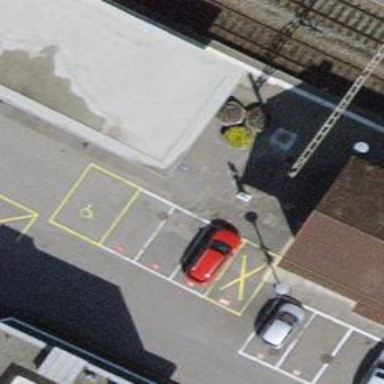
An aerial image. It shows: Bicycle parking facility.